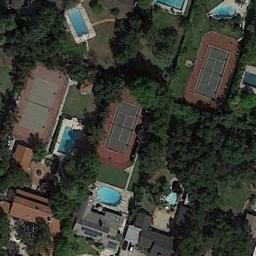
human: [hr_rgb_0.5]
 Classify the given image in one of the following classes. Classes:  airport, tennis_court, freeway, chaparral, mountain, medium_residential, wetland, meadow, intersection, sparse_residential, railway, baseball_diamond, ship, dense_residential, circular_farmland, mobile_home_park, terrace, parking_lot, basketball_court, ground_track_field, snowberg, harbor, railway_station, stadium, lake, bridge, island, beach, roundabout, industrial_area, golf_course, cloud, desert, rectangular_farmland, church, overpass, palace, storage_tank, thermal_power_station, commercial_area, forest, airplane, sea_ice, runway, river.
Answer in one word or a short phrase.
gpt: tennis_court